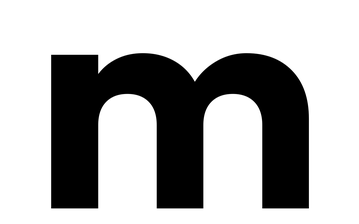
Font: Poppins-Bold